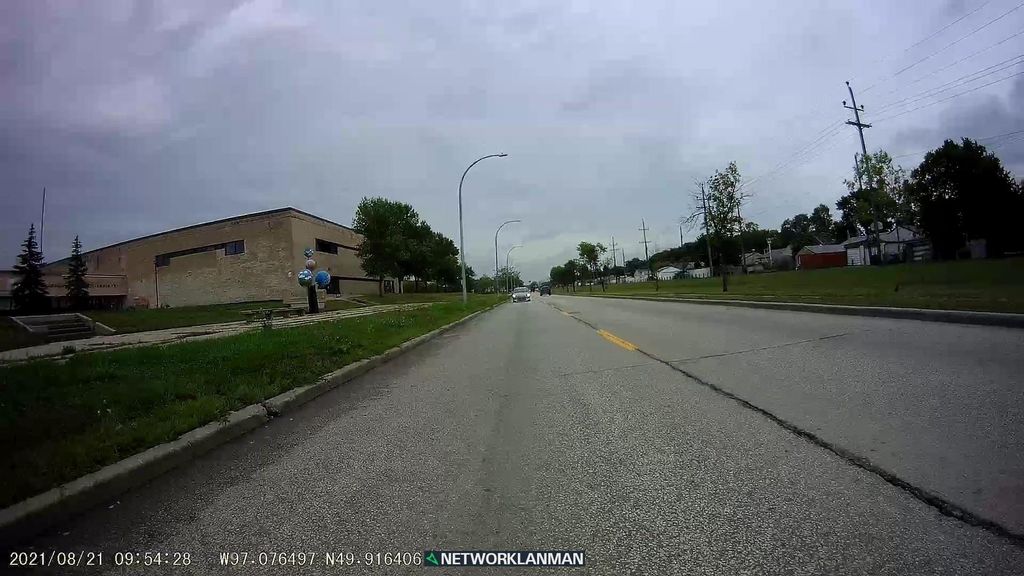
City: winnipeg